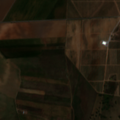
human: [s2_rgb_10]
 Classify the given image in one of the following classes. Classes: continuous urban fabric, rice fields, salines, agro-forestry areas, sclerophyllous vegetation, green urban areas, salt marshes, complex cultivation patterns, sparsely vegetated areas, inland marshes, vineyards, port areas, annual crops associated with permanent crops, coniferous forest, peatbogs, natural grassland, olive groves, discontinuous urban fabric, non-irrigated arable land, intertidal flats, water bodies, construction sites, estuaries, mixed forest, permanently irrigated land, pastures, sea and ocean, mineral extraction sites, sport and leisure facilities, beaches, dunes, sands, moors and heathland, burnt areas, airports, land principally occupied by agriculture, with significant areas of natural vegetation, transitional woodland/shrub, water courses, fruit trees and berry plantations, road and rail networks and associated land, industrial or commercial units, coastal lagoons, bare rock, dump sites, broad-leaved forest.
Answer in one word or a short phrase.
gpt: continuous urban fabric